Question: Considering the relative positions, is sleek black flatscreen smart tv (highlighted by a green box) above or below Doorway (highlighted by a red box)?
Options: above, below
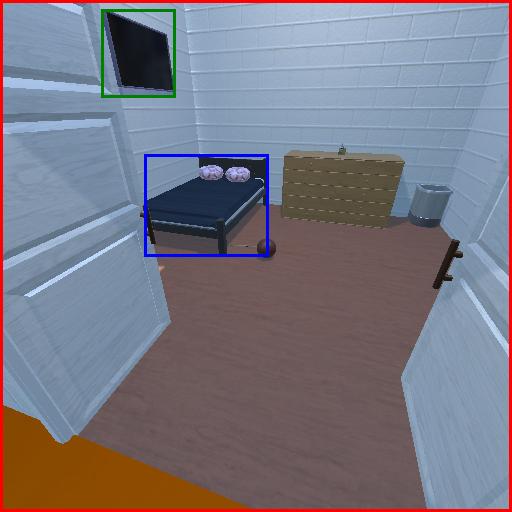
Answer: above